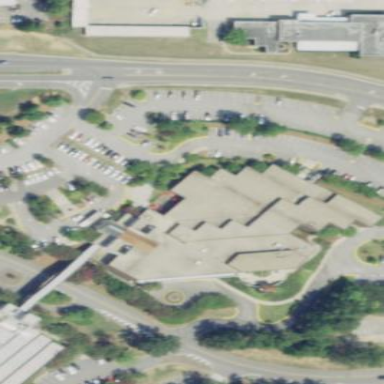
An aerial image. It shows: Public library building.